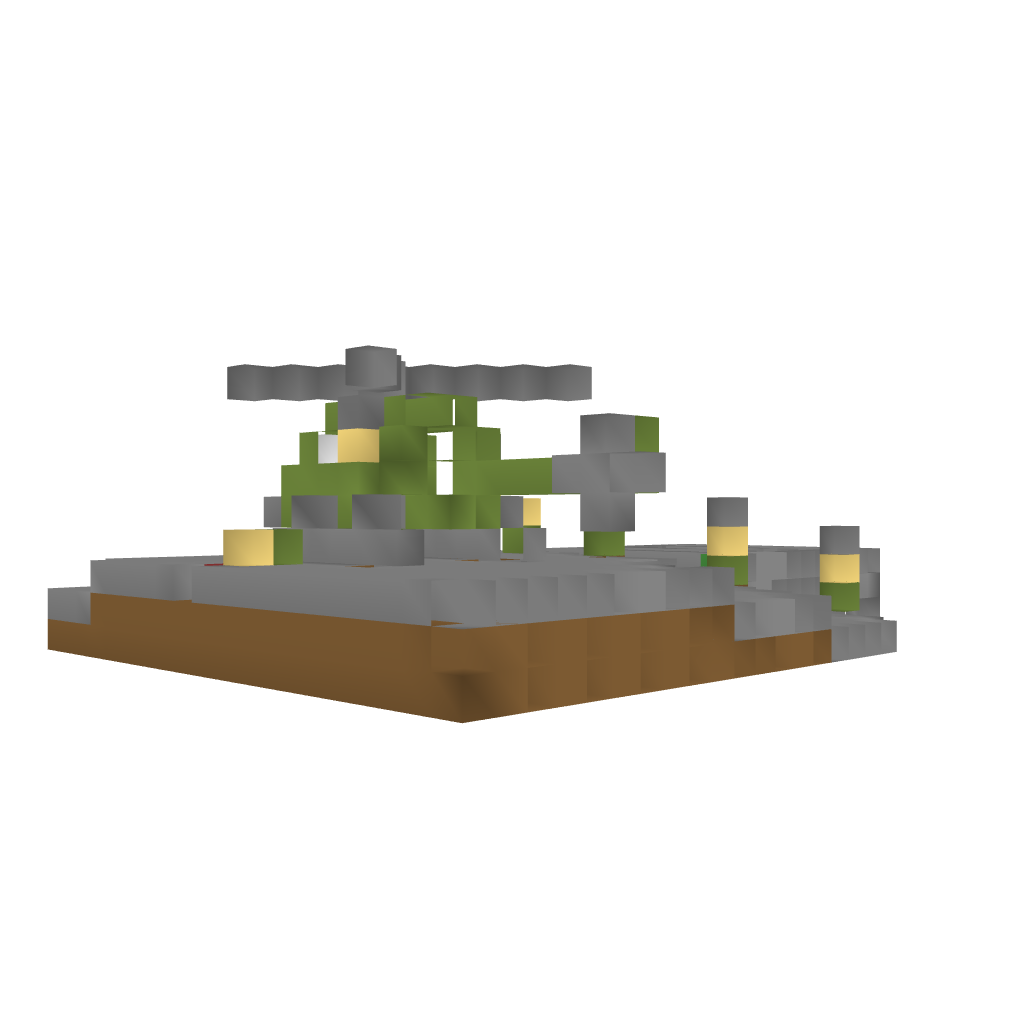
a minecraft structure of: Chopper Scene 3 blocks of earth with a green chopper